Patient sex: M
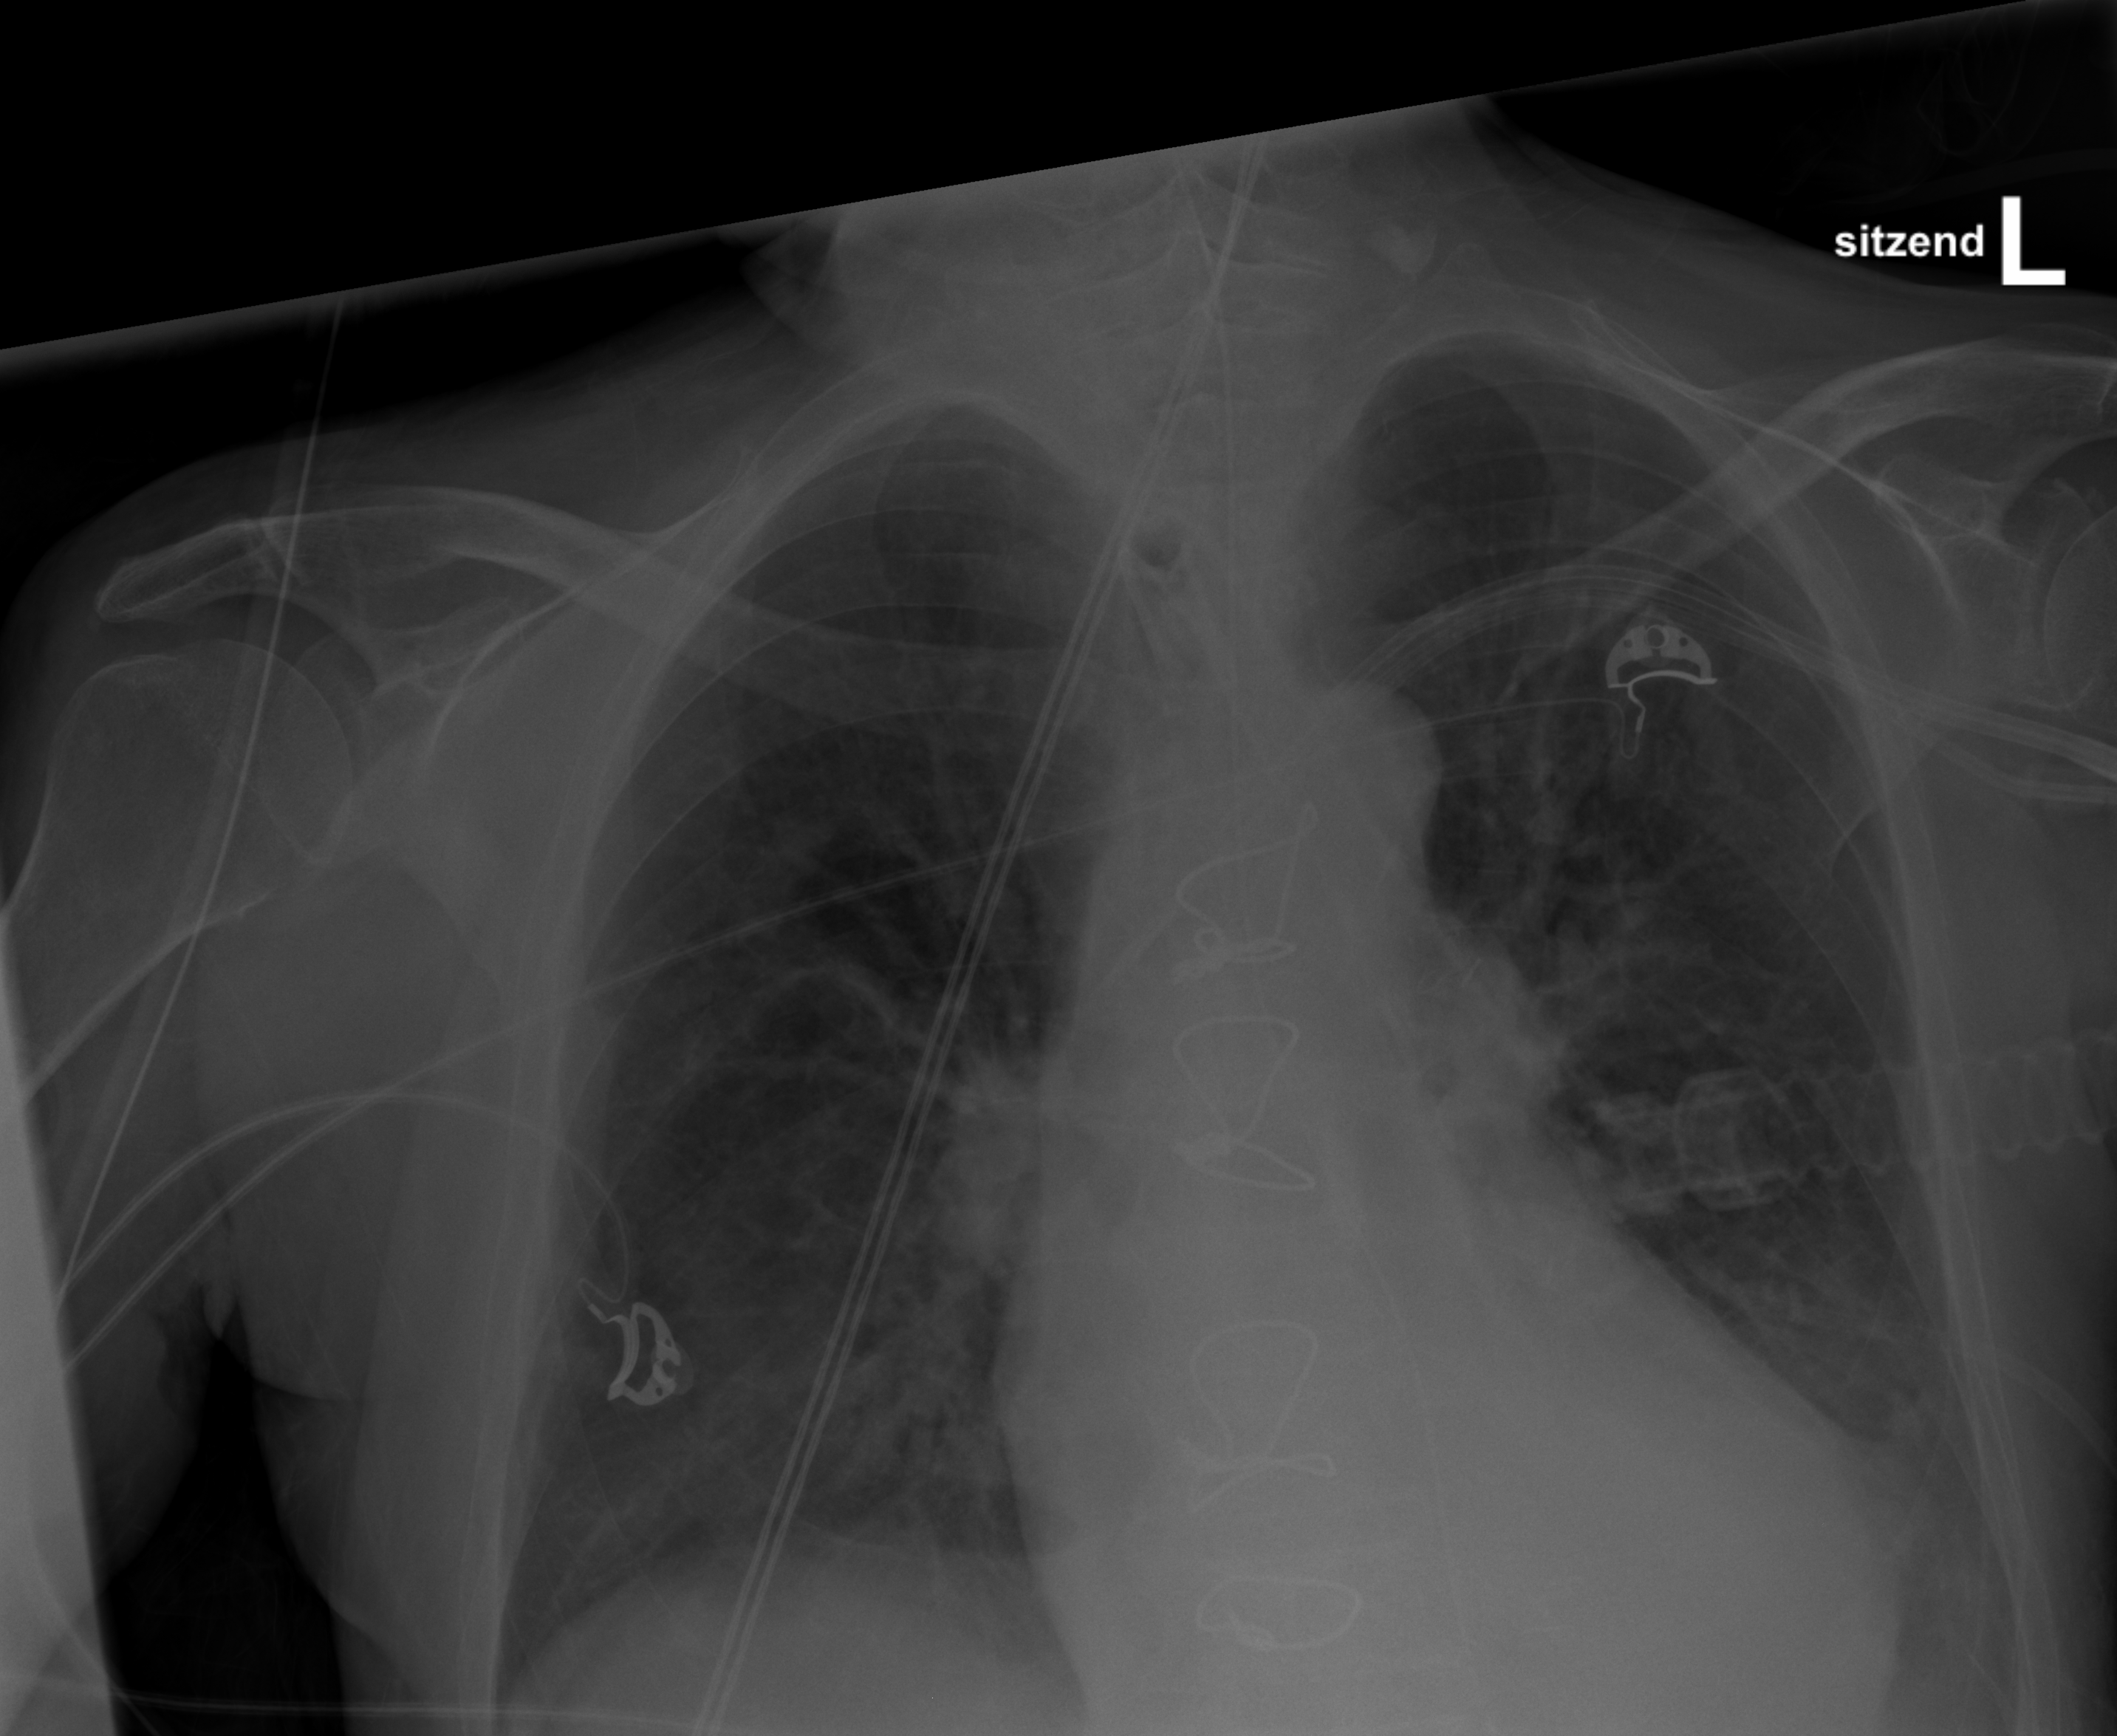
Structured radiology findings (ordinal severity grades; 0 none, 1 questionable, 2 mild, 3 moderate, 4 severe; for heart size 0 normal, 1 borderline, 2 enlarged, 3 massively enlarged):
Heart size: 2
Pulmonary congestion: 2
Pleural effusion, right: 2
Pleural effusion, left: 2
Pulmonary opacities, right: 2
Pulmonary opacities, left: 2
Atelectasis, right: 2
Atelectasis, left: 2